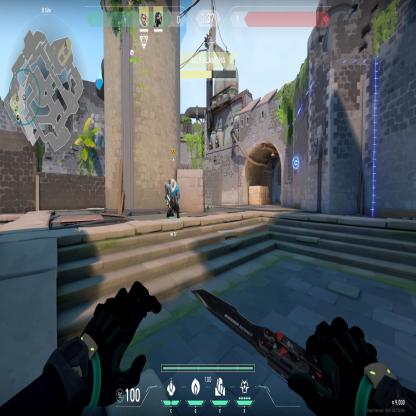
Label: teammate